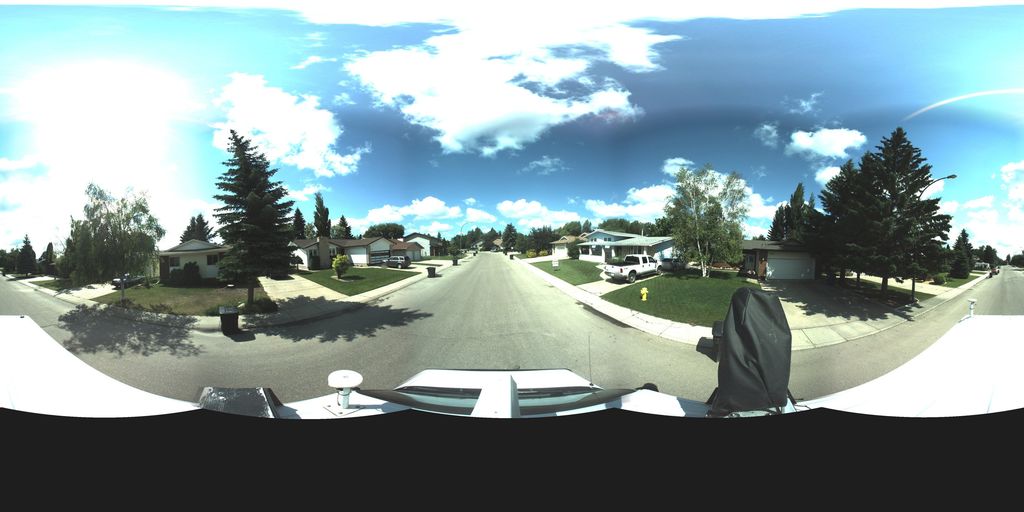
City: saskatoon